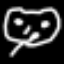
Label: frog